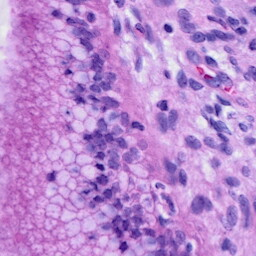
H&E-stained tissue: Cervix